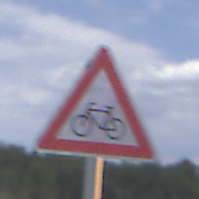
Verkehrszeichen: RadverkehrRechts
Umgebung: Outdoor, Nature
Tageszeit: Midday
Wetter: PartlyCloudy
Licht: Natural
Jahreszeit: NotSpecified
Kontrast: HighContrast